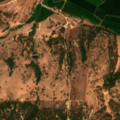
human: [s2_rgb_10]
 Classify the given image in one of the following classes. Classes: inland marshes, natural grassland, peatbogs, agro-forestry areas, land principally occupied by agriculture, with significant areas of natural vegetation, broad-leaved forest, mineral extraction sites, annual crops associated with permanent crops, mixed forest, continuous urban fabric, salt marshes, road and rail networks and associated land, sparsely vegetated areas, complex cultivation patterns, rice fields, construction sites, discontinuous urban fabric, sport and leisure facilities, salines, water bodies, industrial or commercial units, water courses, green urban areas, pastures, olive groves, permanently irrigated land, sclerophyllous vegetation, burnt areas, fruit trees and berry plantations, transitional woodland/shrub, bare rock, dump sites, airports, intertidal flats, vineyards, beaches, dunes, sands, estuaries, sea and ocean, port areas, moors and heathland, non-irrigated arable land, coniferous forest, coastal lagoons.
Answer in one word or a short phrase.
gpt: non-irrigated arable land, rice fields, pastures, agro-forestry areas, mixed forest, transitional woodland/shrub